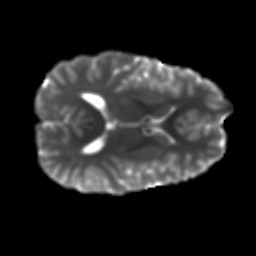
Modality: T2w
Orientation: axial
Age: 20
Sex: male
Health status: ill
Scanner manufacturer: ge
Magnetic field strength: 3 T
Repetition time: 6.776 s
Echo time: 0.0794 s